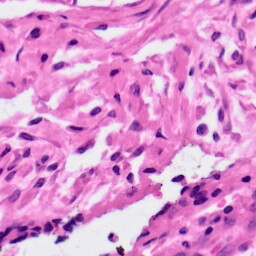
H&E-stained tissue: Ovarian